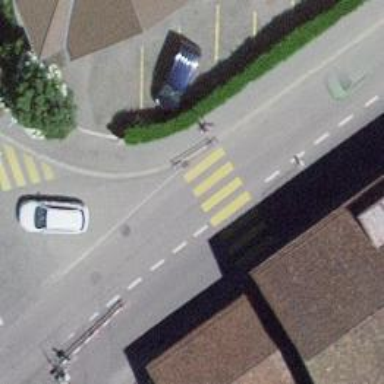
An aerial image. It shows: Uncontrolled zebra crossing on the road.